Question: As shown in image, I have added the same fragment 5 times in activity by performing on click operation on button:

Now I want to get all user entered data from those 5 edittext on click of GET DATA button. Is this possible?
(Both buttons is in Main Activity)
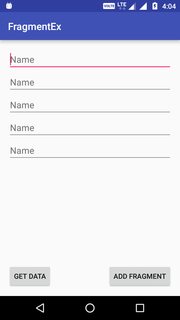
Answer: First we need to traverse to the dynamic edit text linear layout and then only we can count how many edit texts are avaliable then read the values of corresponding edit text :)
'''
//step:1
LinearLayout layout = (LinearLayout)findViewById(R.id.LinearDynamicEditTextID);// change as your //dynamic EditTexts' parent Linear Layout id.
//step:2
for(int i=0;i<layout.getChildCount();i++)// Count how many children avaliable
{
View v = (View)layout.getChildAt(i);// get the child view
if (v instanceof EditText)// verifying whether the child is EditText for secure.
{
EditText editText = (EditText)layout.getChildAt(i);//thats it.
Log.w("Edit Text "+i+" Value" , editText.getText());
}
}
'''